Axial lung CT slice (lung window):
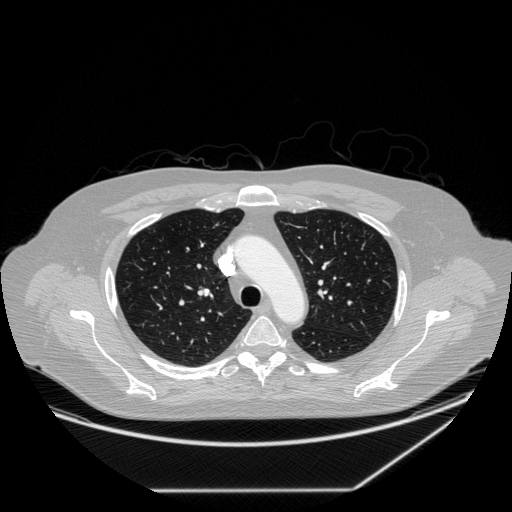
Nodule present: no